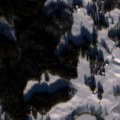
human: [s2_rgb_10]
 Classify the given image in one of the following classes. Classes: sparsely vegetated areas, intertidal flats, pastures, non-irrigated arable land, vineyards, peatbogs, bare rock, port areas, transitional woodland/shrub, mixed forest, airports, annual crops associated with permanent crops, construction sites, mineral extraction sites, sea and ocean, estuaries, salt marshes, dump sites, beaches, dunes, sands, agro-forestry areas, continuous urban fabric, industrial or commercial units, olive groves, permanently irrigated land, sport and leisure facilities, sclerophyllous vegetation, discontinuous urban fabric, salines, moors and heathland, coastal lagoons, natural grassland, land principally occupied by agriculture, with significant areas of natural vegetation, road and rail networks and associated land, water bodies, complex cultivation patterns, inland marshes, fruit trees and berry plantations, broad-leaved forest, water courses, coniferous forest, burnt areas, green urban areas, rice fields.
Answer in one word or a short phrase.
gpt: non-irrigated arable land, land principally occupied by agriculture, with significant areas of natural vegetation, coniferous forest, mixed forest